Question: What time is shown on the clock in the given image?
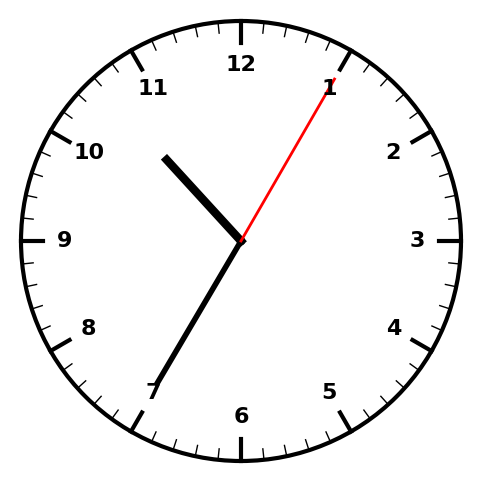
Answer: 10:35:05